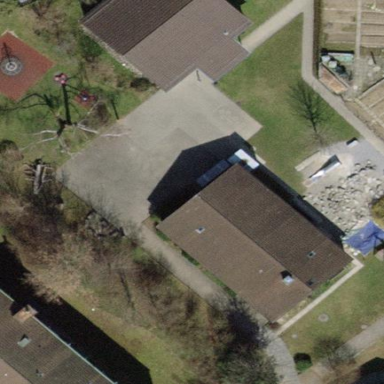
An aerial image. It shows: Kindergarten.